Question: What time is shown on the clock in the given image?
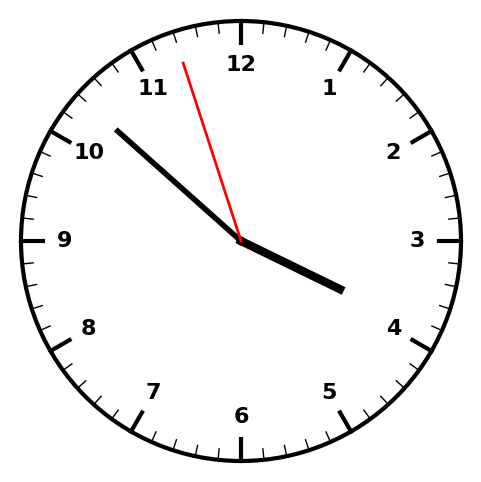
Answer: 03:51:57